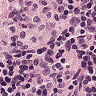
Metastatic tissue present: no